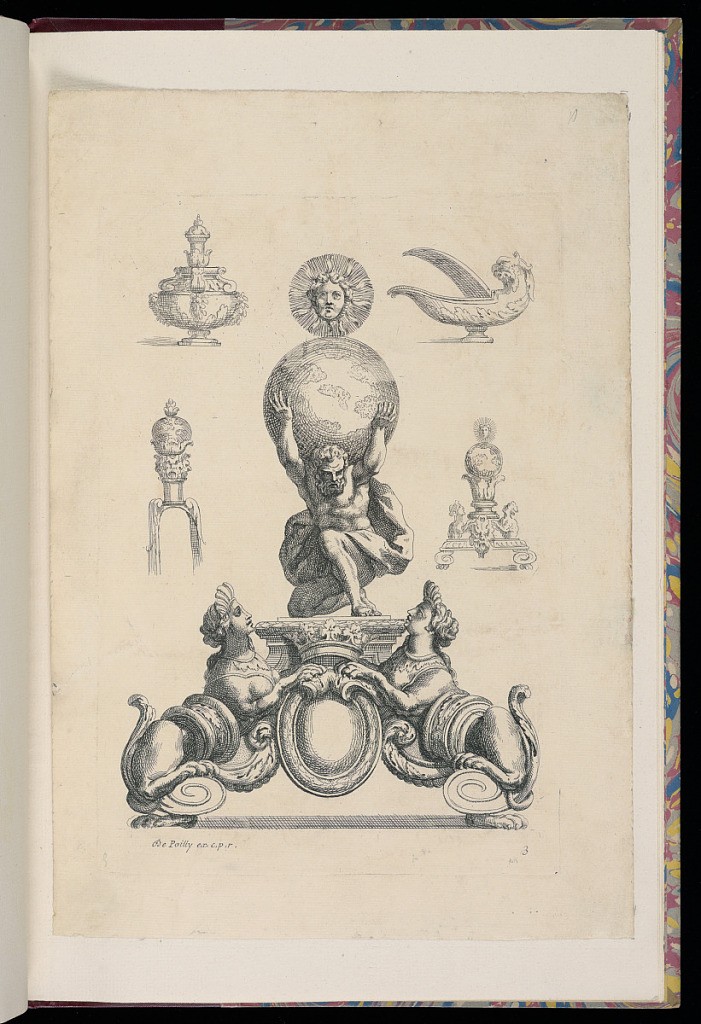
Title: Design for an Andiron
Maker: Jean Cotelle, French, 1607–1676
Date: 1622-1676
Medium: Etching on laid paper
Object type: Print
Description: Design for andiron with Atlas carrying the globe, flanked by sphinxes on scrolls. Around the andiron are other designs for an andiron, a container with a lid, a handle for fire tongs, and a design for a vessel.